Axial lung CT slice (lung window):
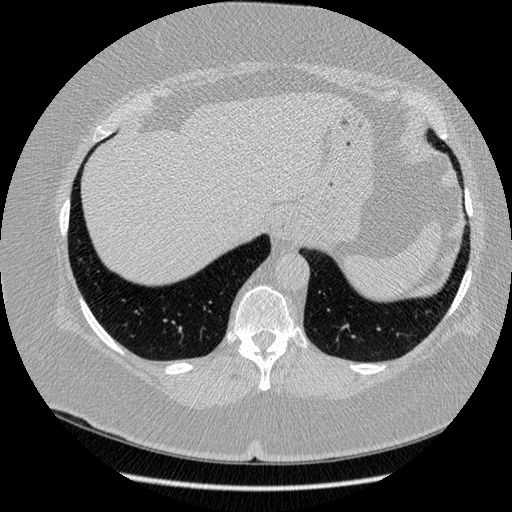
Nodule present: no